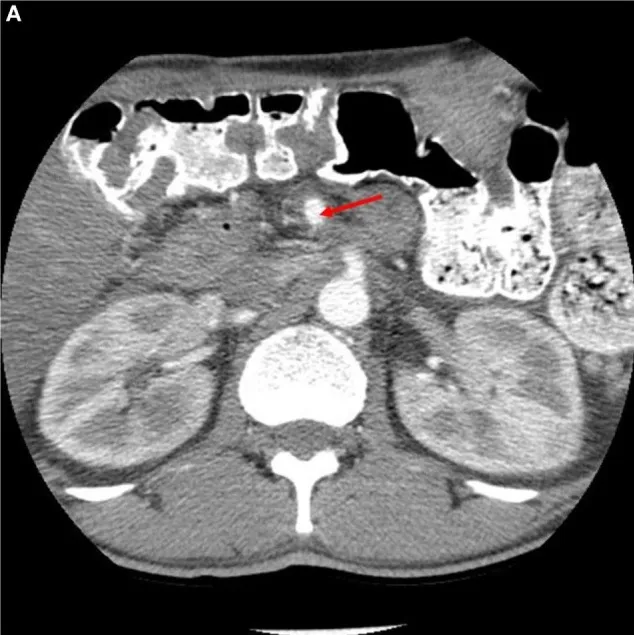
(A) 1 year post-operative scan showing SMA (see arrow) is clear of disease.
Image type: radiology (ct)